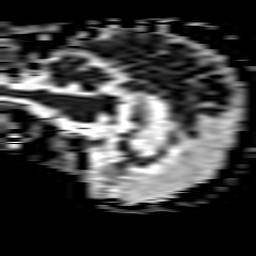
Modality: ADC
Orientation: sagittal
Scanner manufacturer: philips
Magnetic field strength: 3 T
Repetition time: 3.339 s
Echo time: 0.076 s